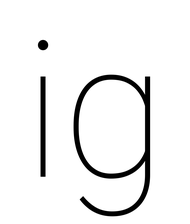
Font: Roboto_Thin